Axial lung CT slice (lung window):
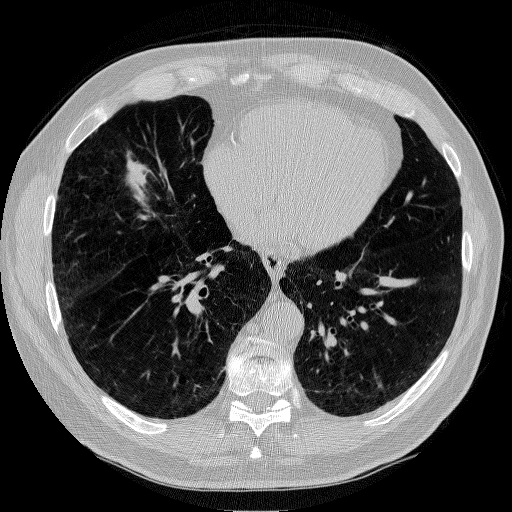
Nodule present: no